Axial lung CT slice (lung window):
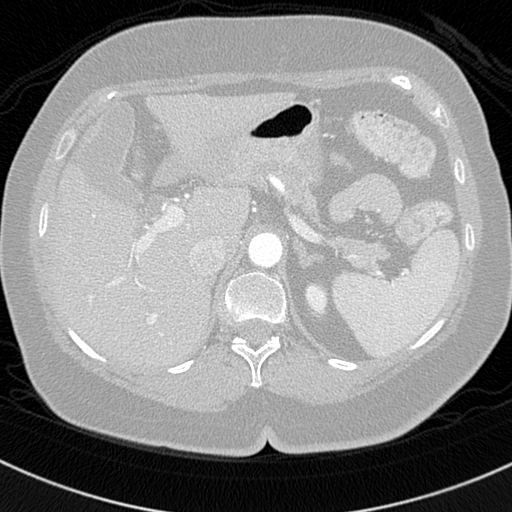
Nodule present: no